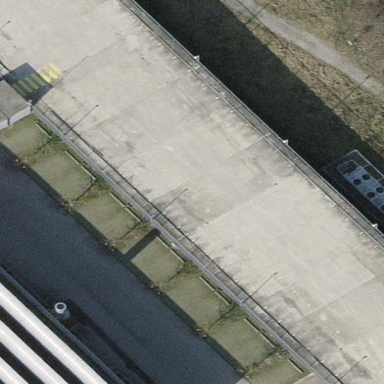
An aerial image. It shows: Multi-storey parking building.